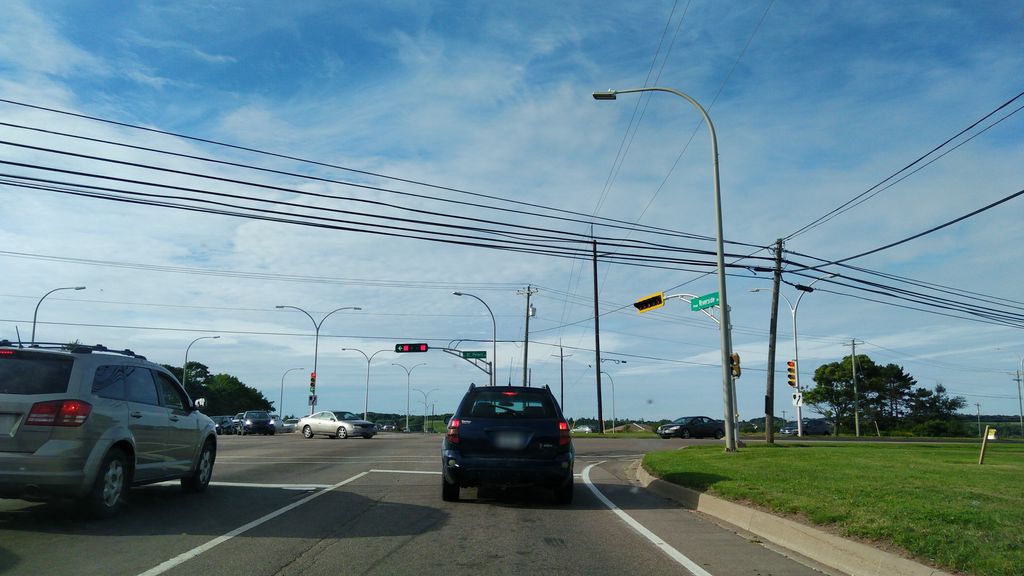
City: charlottetown